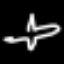
Label: airplane